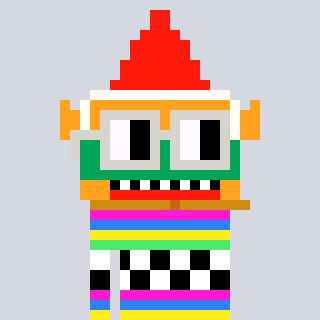
a pixel art character with square light gray glasses, a gnome-shaped head and a bege-colored body on a cool background